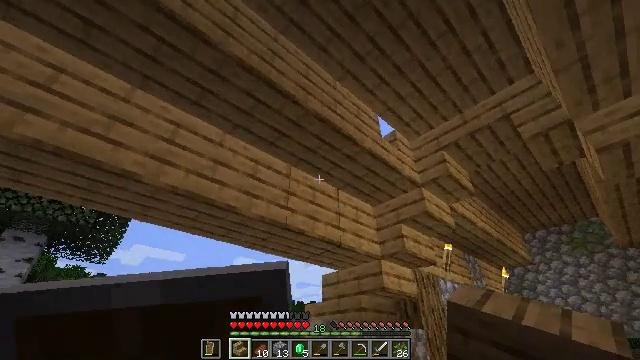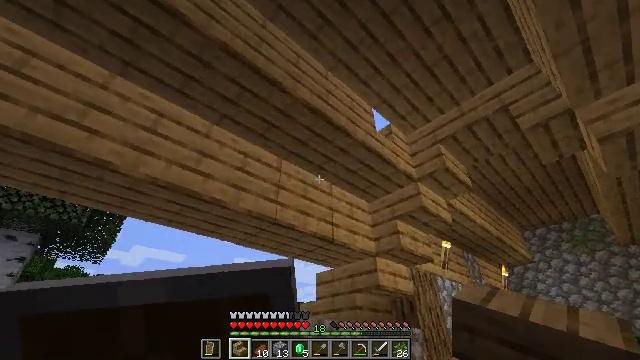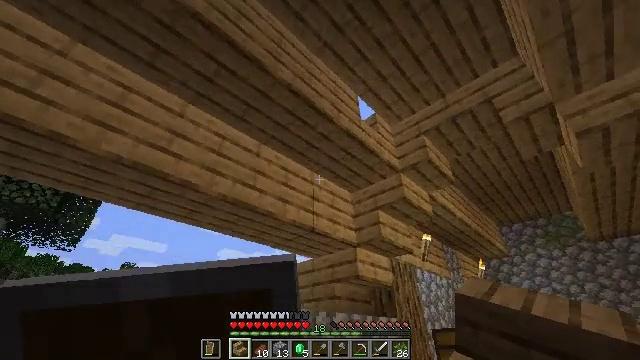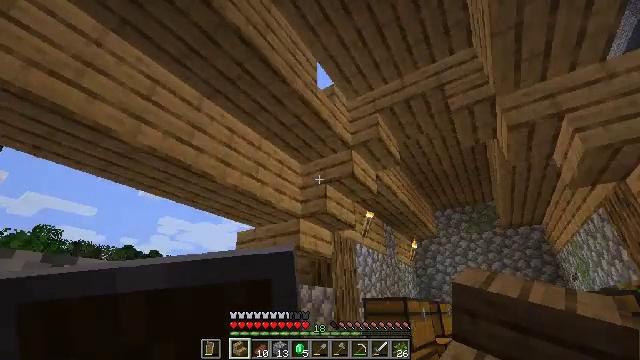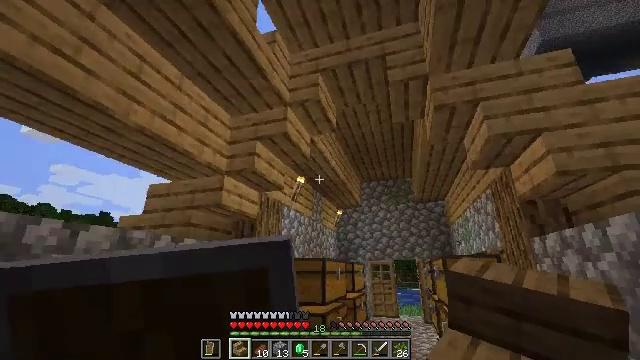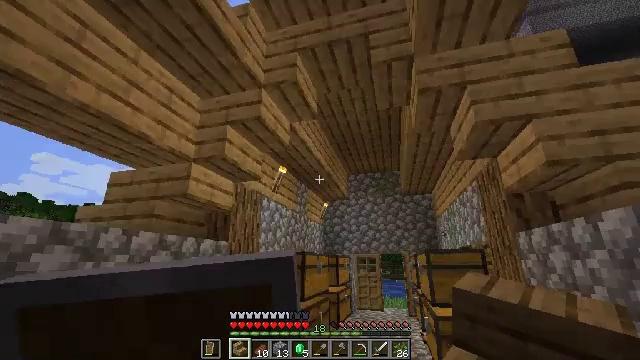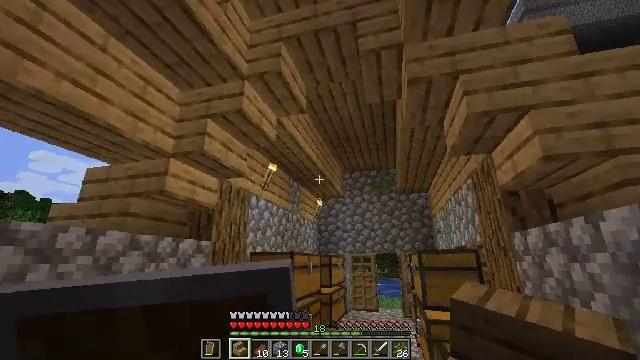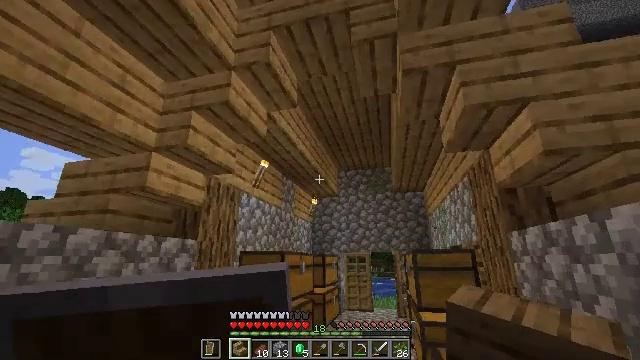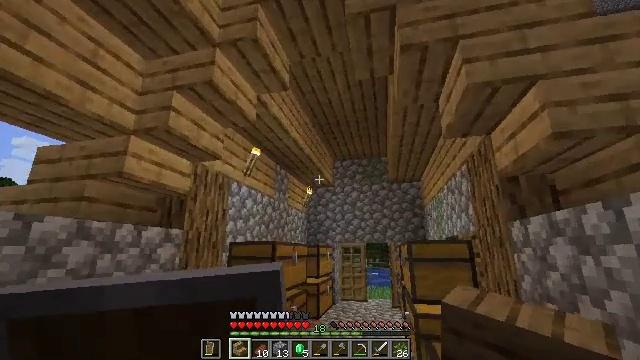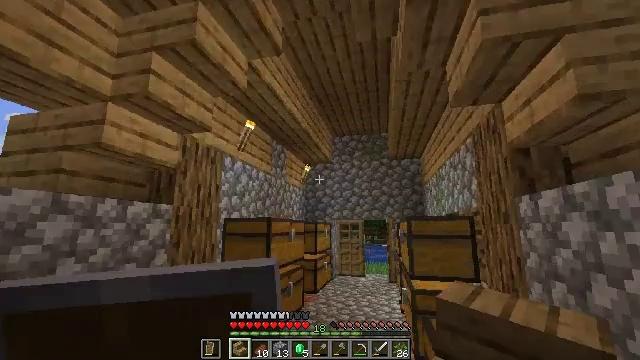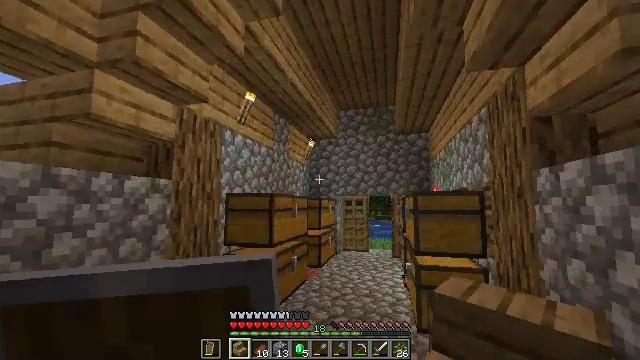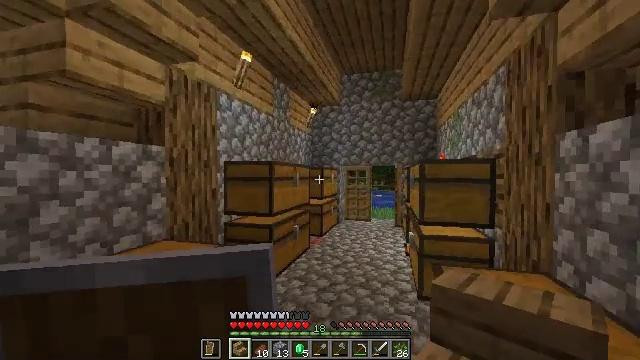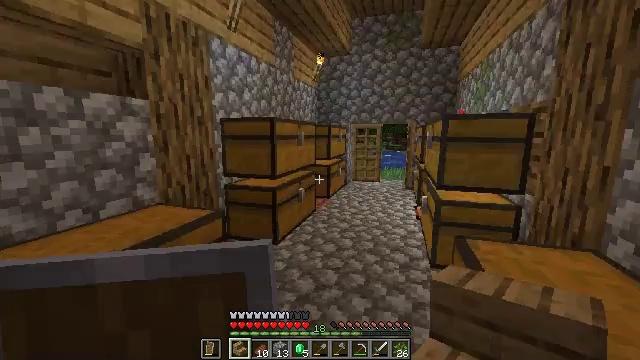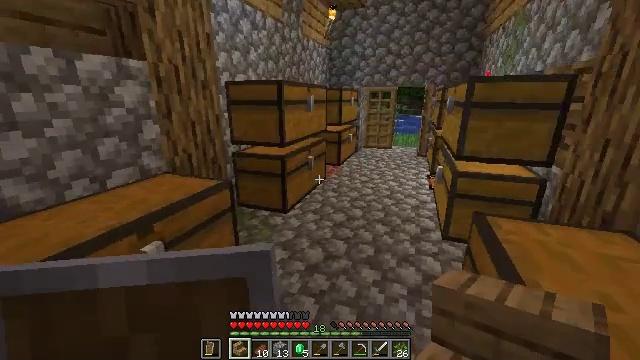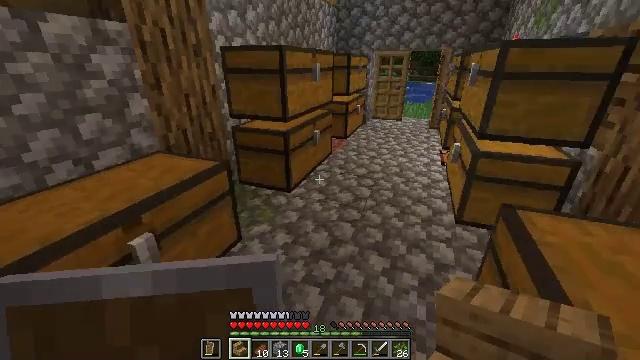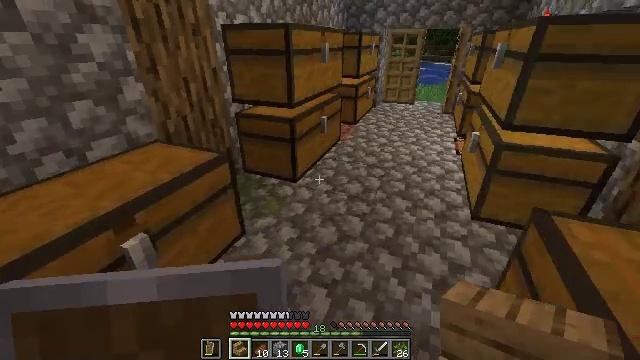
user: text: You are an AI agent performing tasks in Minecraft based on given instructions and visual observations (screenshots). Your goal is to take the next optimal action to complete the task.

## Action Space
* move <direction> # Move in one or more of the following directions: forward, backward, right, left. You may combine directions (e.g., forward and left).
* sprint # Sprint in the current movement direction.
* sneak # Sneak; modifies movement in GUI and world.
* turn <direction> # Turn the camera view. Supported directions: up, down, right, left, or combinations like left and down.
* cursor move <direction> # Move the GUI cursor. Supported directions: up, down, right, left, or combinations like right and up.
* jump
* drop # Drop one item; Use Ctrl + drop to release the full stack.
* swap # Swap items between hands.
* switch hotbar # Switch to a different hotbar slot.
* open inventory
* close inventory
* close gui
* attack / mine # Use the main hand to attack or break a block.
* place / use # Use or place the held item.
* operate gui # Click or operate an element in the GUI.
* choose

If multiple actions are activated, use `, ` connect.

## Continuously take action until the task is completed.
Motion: motion action
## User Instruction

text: Create oak stairs in the crafting table.
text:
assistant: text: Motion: move forward and move right
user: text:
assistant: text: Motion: move forward and move right, turn right and down
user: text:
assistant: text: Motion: move forward and move right, turn right and down
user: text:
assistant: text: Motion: move forward and move right, turn right and down
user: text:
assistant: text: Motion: move forward and move right, turn right and down
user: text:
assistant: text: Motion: move forward and move right
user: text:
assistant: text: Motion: move forward
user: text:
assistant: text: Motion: move forward, turn down
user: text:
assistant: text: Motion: move forward, turn down
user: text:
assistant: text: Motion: move forward, turn left and down
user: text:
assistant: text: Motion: move forward, turn down
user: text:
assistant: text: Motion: move forward, turn left and down
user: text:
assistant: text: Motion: move forward, turn left and down
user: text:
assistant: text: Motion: move forward, turn left and down
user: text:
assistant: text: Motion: move forward, turn left and down
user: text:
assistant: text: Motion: move forward
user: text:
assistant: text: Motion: move forward
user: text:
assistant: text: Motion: move forward
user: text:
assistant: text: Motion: move forward
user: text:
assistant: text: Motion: move forward, turn right
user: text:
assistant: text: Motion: move forward, turn right and up
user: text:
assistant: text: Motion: move forward, turn right
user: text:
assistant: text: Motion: move forward
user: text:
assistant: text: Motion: move forward
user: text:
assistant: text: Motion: move forward
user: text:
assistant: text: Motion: move forward
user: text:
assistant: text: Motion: move forward, turn left and down
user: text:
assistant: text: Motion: move forward, turn down
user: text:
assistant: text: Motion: move forward, turn right and down
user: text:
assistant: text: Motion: move forward, turn right and down